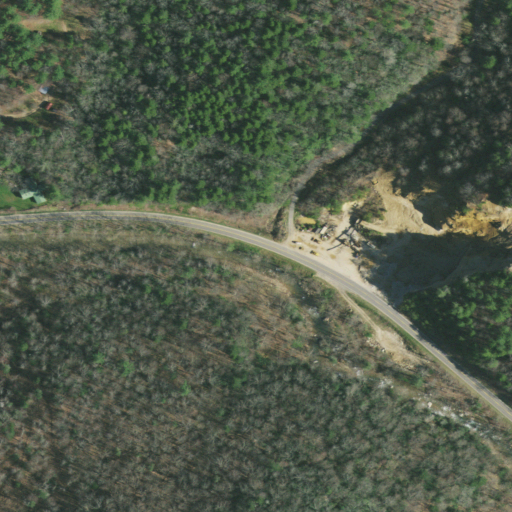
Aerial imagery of valley in Tennessee named Cook Hollow containing mixed forest, deciduous forest, evergreen forest, open development, barren land, medium intensity development, low intensity development, and grassland